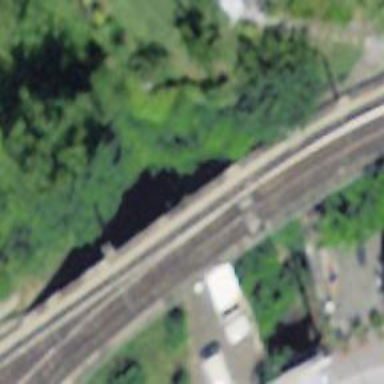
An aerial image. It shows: Narrow-gauge railway bridge with electrified contact lines over single track.